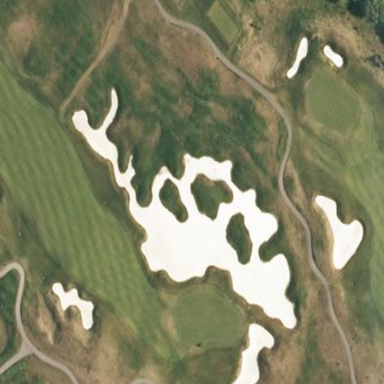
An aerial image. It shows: Golf bunker filled with sandy terrain.